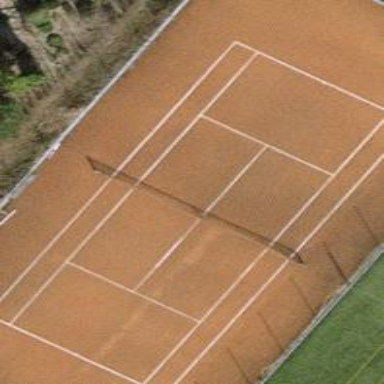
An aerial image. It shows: Tennis court on pitch designated for leisure land.